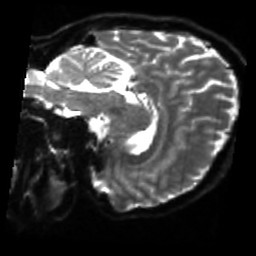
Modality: sbref
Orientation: sagittal
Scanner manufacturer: siemens
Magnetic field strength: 3 T
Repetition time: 4 s
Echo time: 0.0594 s